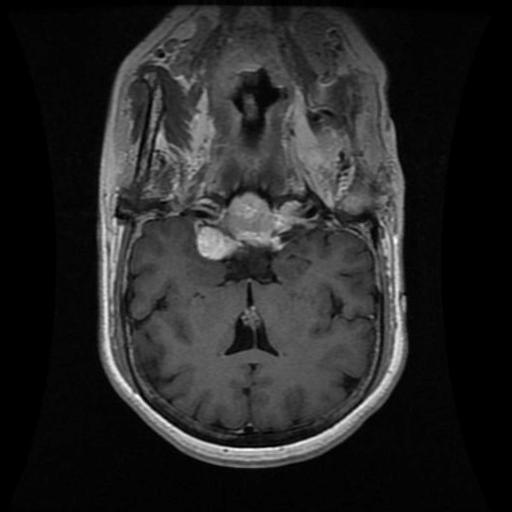
Label: meningioma